Aerial crown-view tile of a tropical tree (Barro Colorado Island, Panama), acquired 20250915:
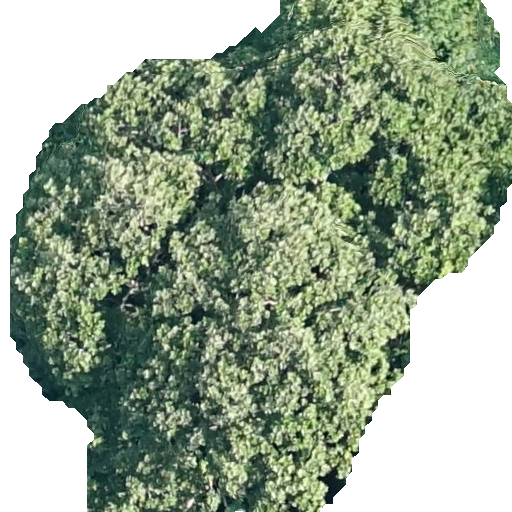
Species: Anacardium excelsum
GBIF accepted scientific name: Anacardium excelsum
Crown area: 295.977 m²